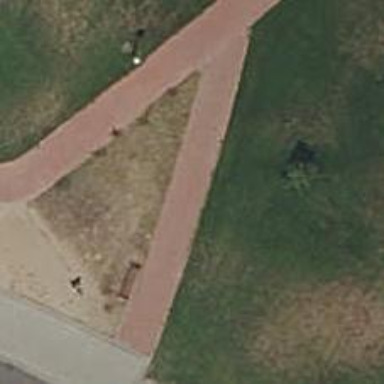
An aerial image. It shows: Concrete footway.